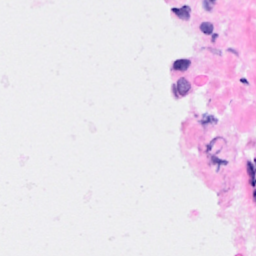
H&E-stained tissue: Breast